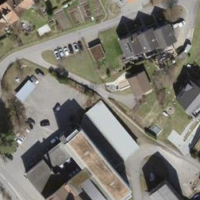
EUNIS habitat code: 54
Species observed at this site:
Corvus corone
Anthus spinoletta
Dendrocopos major
Turdus viscivorus
Sylvia atricapilla
Spinus spinus
Strix aluco
Phylloscopus collybita
Erithacus rubecula
Dryocopus martius
Pica pica
Phoenicurus ochruros
Sitta europaea
Garrulus glandarius
Picus viridis
Periparus ater
Cyanistes caeruleus
Lophophanes cristatus
Sturnus vulgaris
Chloris chloris
Pyrrhula pyrrhula
Streptopelia decaocto
Passer domesticus
Fringilla coelebs
Carduelis carduelis
Columba palumbus
Turdus merula
Tachymarptis melba
Fringilla montifringilla
Parus major
Hirundo rustica
Milvus milvus
Turdus pilaris
Motacilla alba
Coccothraustes coccothraustes
Accipiter nisus
Delichon urbicum